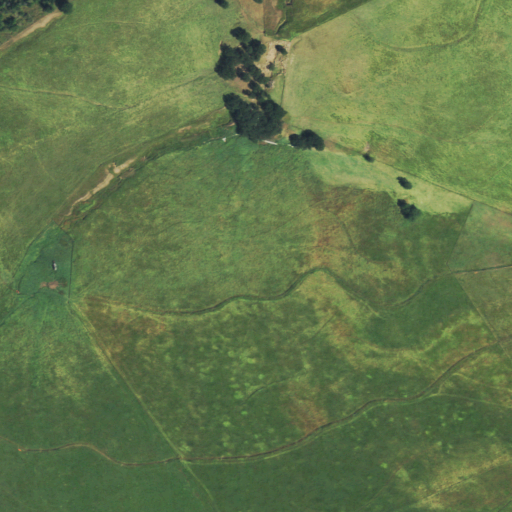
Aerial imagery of mountain in Colorado named Ragged Mountain containing pasture, deciduous forest, cultivated crops, and evergreen forest